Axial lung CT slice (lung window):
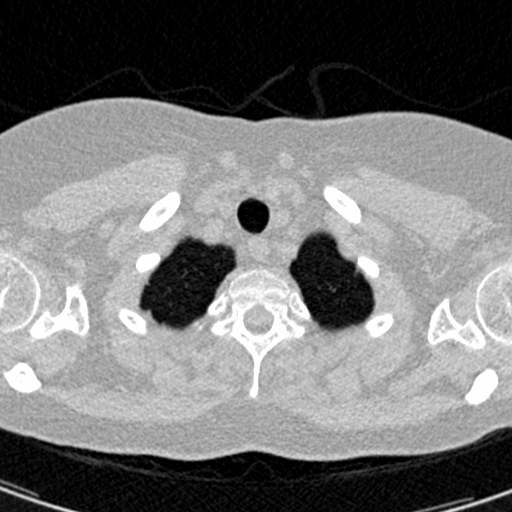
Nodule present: no